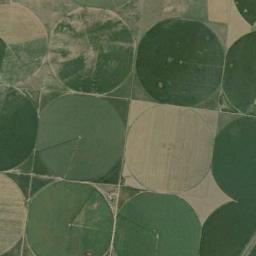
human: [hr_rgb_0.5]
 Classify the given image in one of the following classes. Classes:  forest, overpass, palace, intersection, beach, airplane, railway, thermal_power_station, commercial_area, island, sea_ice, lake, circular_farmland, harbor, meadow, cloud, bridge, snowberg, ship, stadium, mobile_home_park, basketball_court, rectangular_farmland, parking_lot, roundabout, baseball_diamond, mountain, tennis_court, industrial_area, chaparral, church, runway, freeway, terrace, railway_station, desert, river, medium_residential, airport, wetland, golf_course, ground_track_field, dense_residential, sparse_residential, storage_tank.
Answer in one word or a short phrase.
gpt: circular_farmland